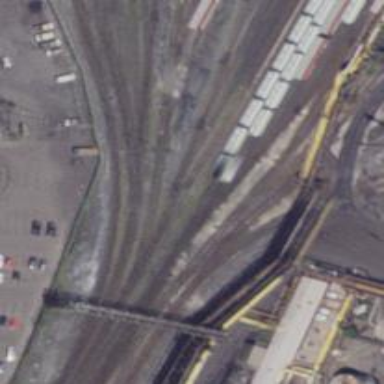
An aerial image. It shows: Railway yard used for servicing trains.